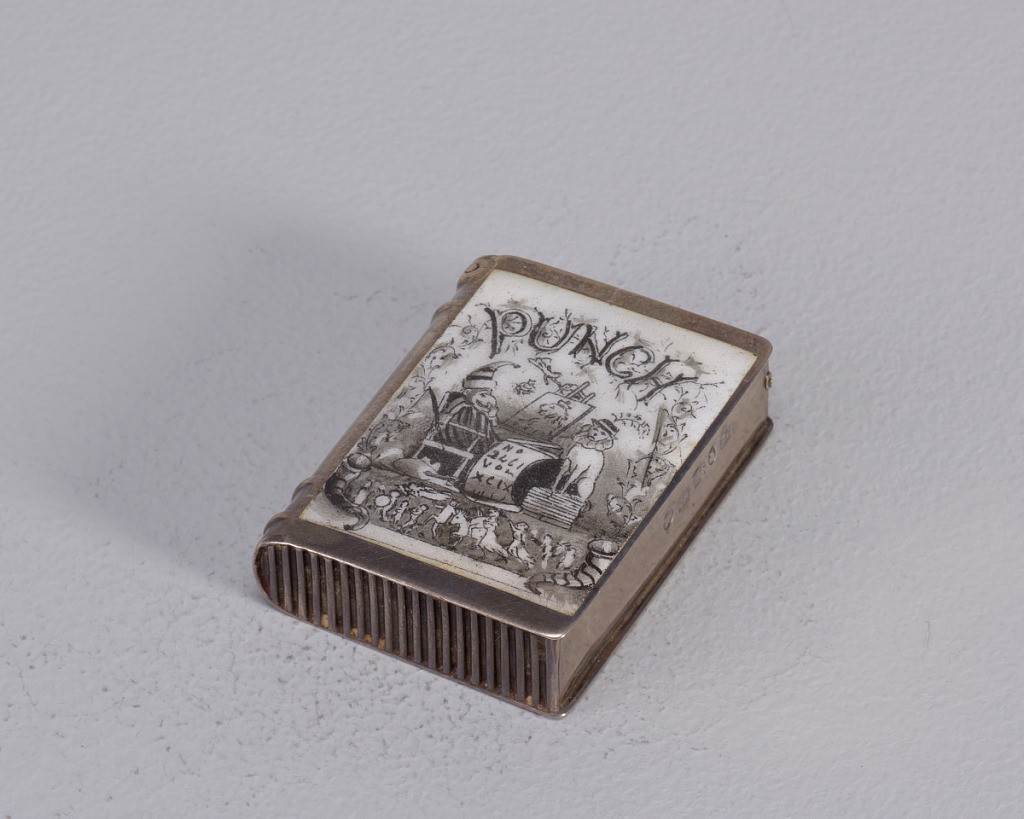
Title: matchsafe
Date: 1886
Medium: silver
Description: "Punch" magazine made by "L.E." Birmingham